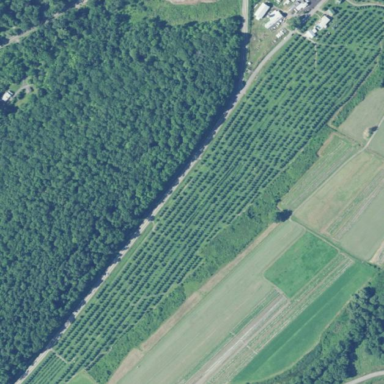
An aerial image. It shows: Orchard.